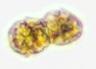
Label: Margalefidinium